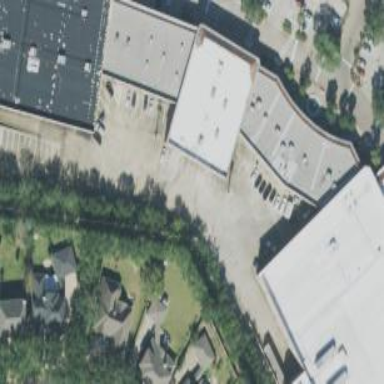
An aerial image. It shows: Retail building.